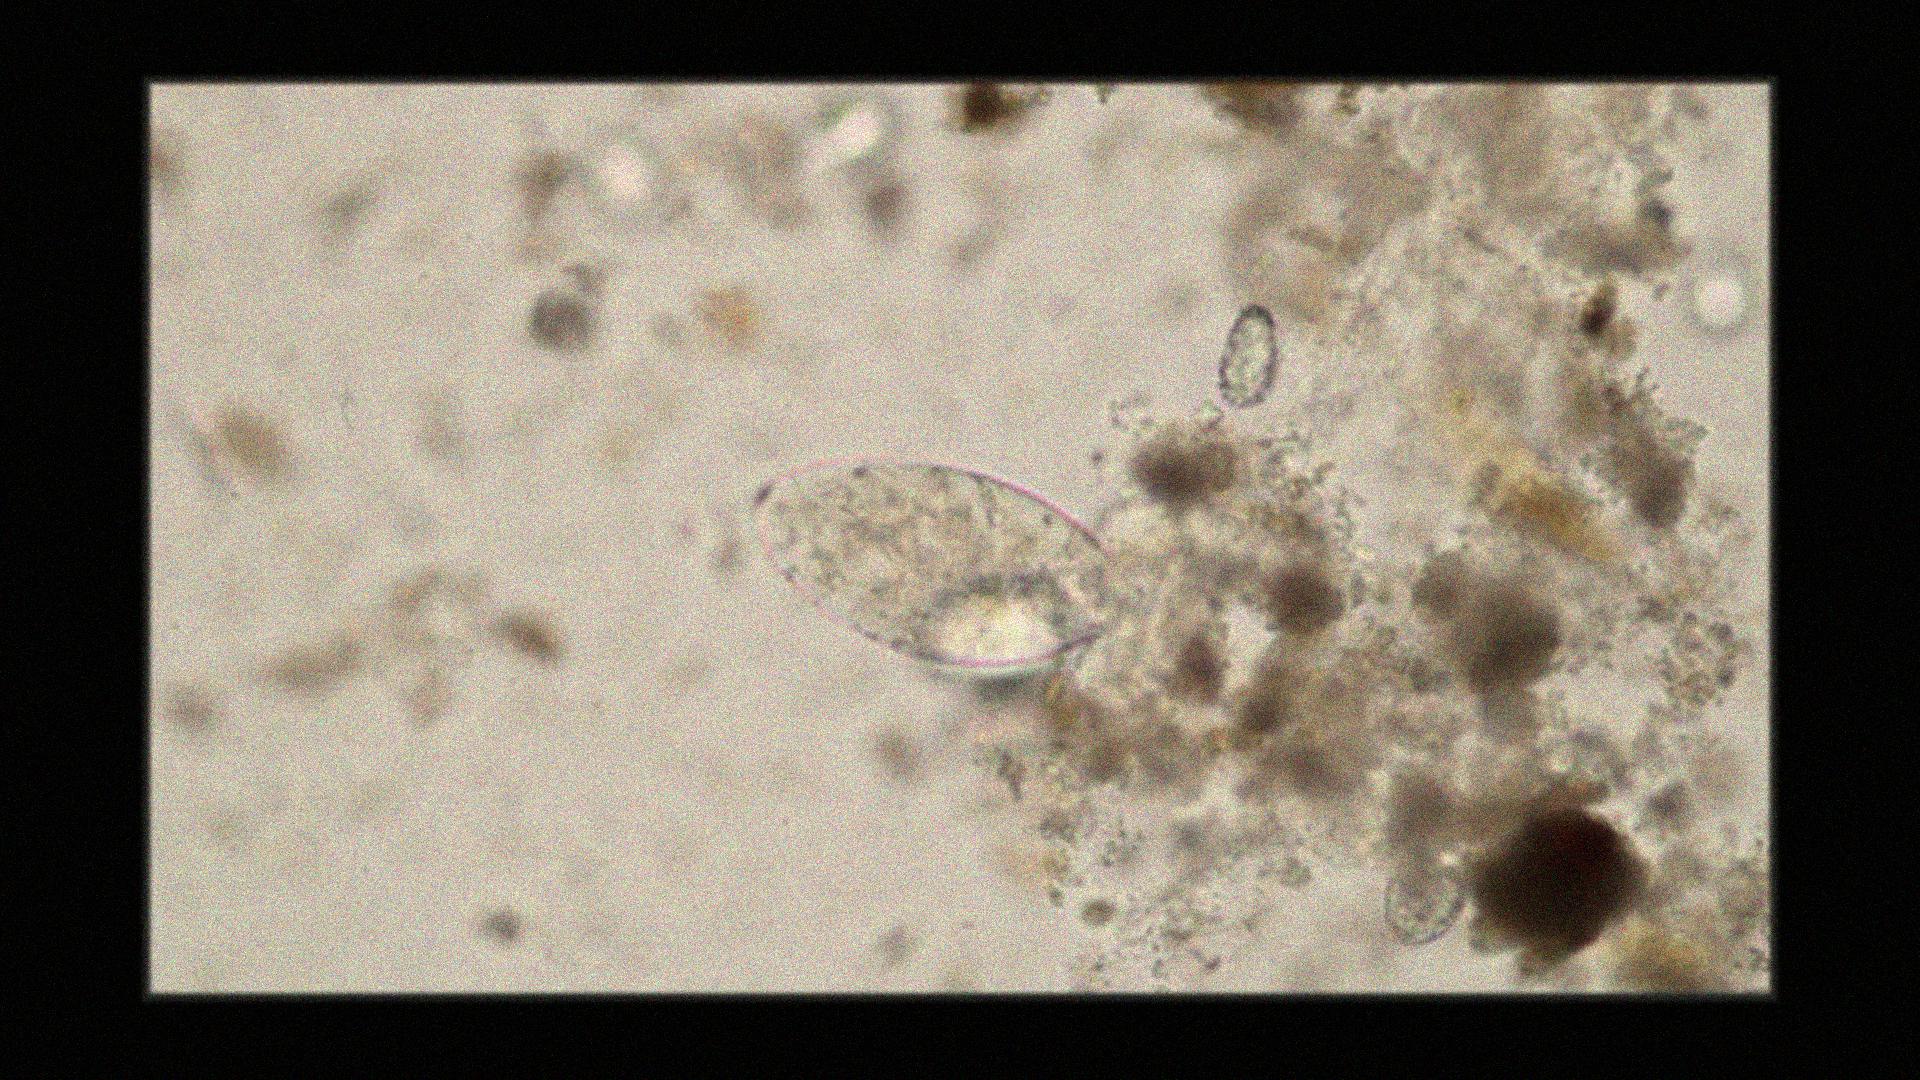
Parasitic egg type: Fasciolopsis buski